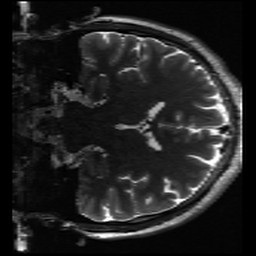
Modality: inplaneT2
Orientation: coronal